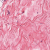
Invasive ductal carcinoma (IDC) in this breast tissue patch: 0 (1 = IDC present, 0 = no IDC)